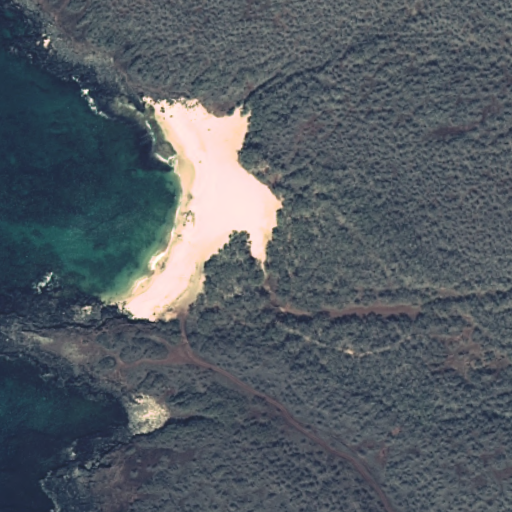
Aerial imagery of valley in Hawaii named Kawākiu Gulch containing only unknown